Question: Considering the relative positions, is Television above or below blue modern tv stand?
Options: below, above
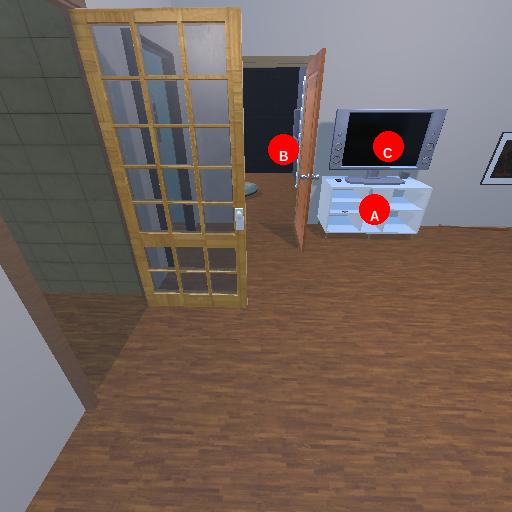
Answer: below